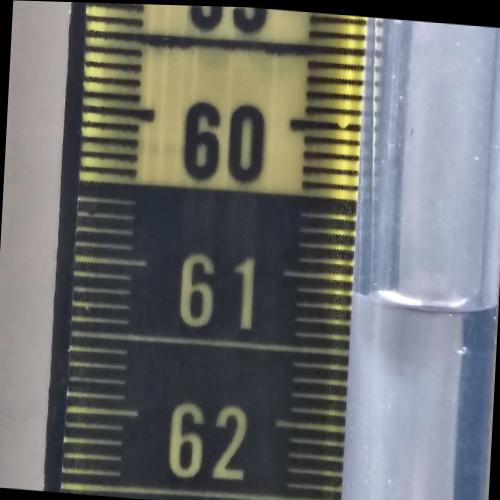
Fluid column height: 61.1 cm